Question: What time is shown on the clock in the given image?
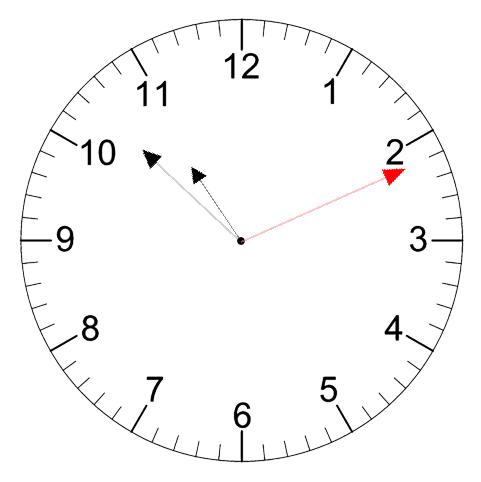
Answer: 10:52:11